Field crop: tomato
Growth stage: 1
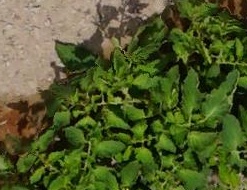
Species: tomato